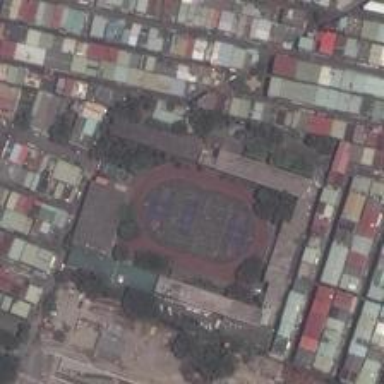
Colourful houses which is looked like small containers rim this playground .